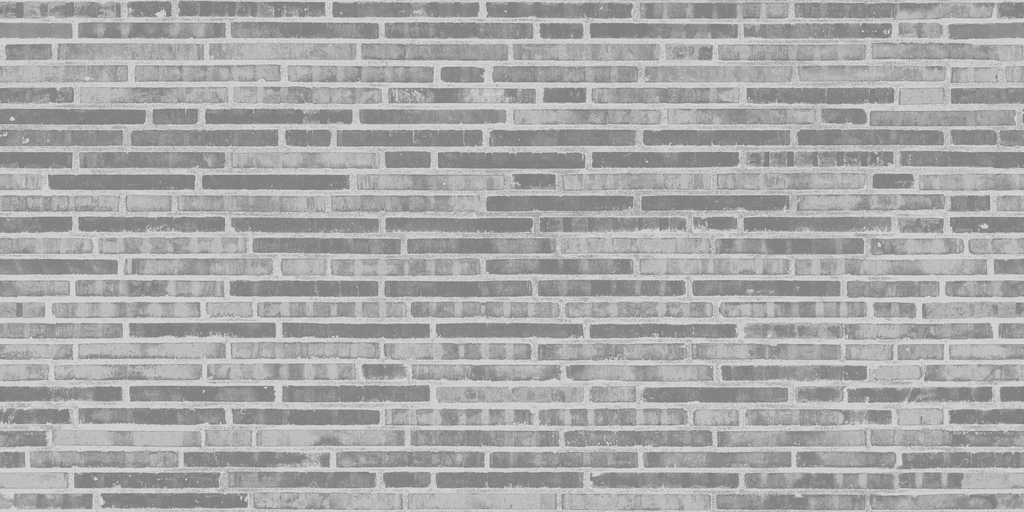
Texture map type: Roughness